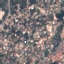
Land use / land cover: Residential